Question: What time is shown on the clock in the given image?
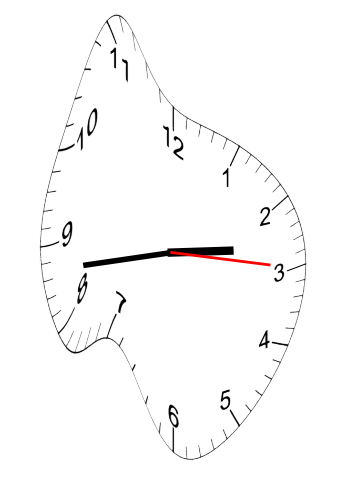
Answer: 02:43:15